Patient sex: F
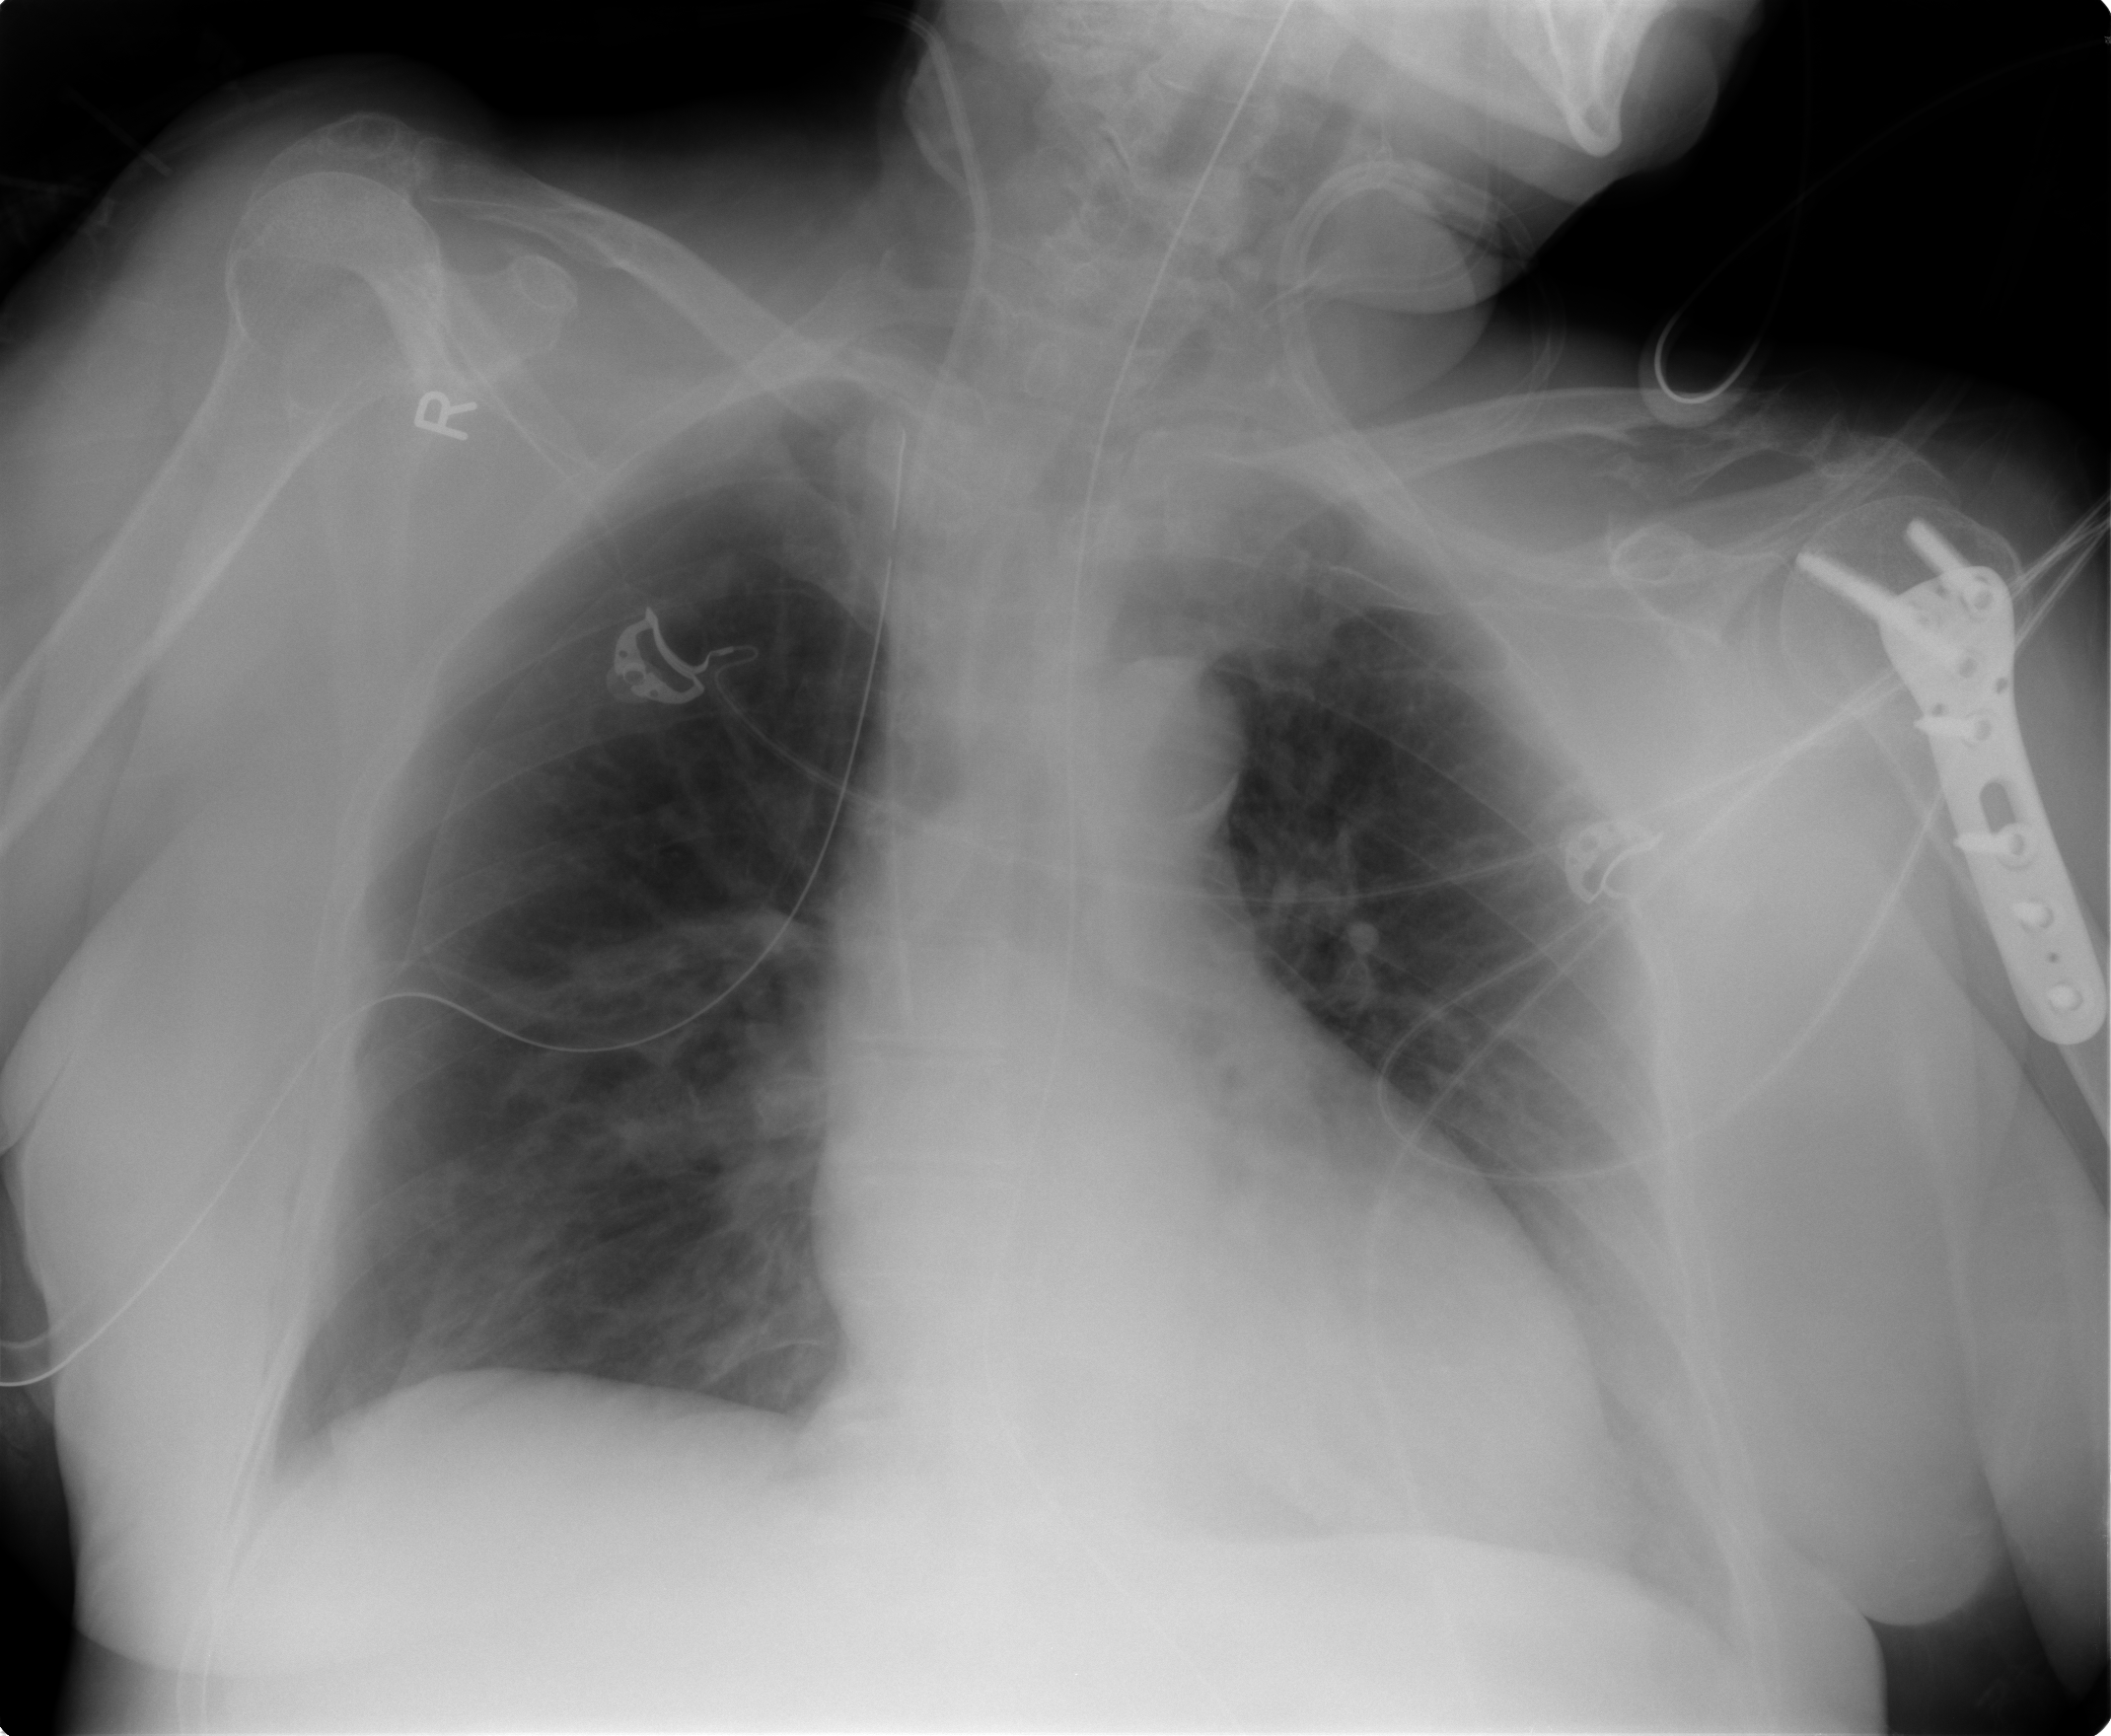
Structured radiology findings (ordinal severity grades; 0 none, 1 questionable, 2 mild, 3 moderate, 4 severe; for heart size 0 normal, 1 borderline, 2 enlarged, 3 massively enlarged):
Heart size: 1
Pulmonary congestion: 2
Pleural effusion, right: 0
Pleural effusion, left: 0
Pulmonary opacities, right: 0
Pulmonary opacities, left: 0
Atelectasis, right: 2
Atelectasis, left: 0